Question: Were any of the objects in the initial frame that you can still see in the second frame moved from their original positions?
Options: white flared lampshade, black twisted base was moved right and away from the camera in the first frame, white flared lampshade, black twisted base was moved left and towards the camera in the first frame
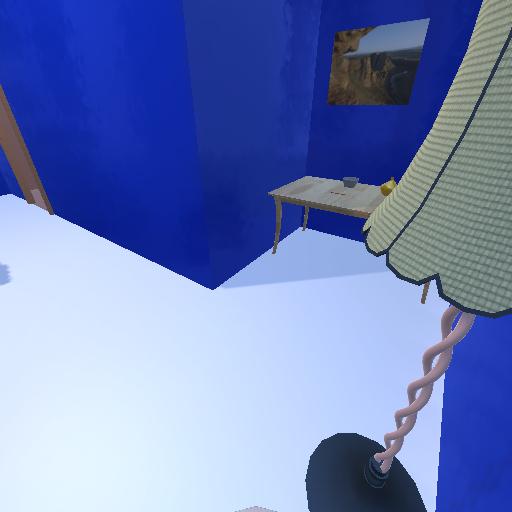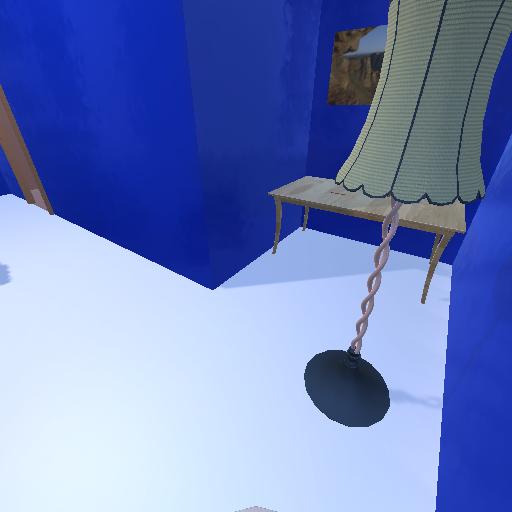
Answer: white flared lampshade, black twisted base was moved right and away from the camera in the first frame